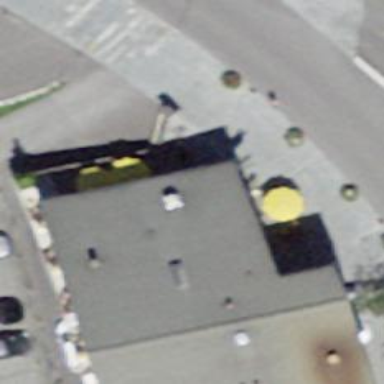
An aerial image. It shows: Restaurant.